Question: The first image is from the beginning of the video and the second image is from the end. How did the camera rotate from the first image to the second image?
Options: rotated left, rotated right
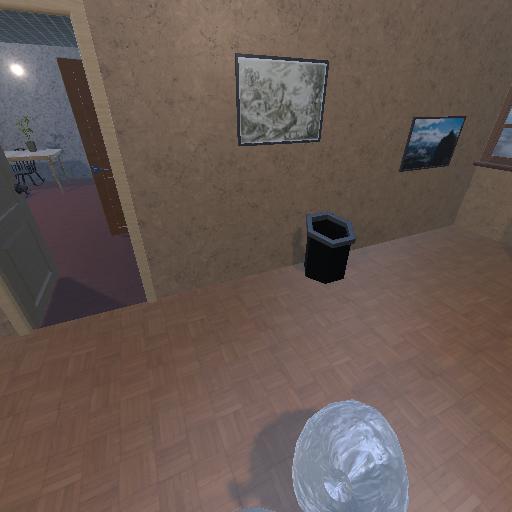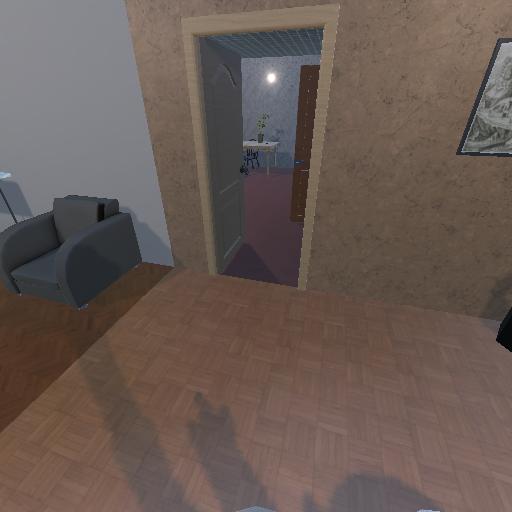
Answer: rotated left